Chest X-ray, PA view. Patient: 34 years old, sex F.
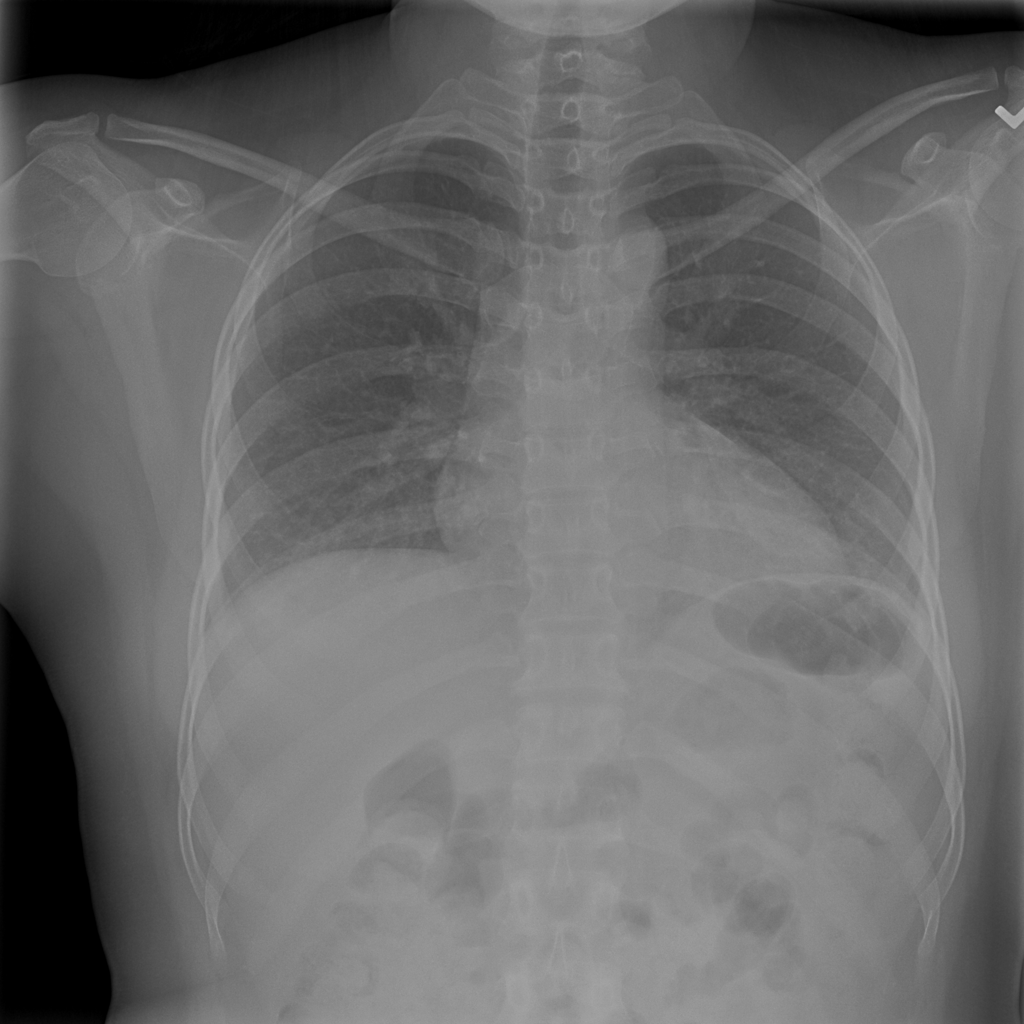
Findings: No Finding